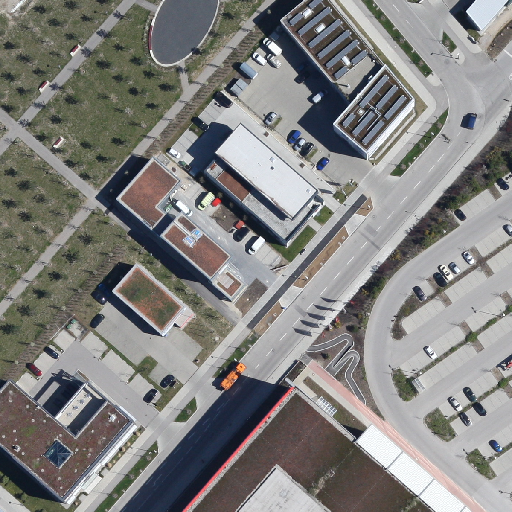
Referring expression: vehicle in the parking area